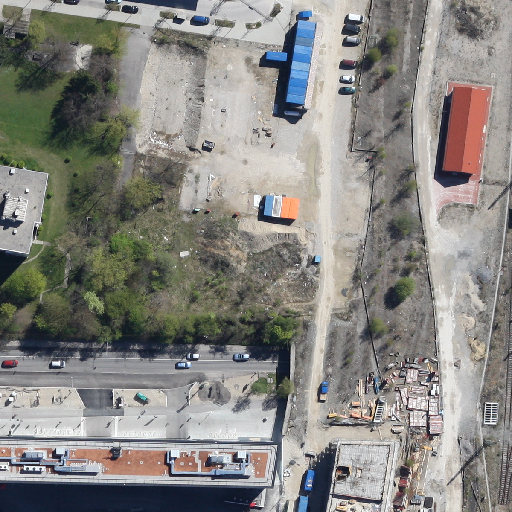
Referring expression: paved road along with tree